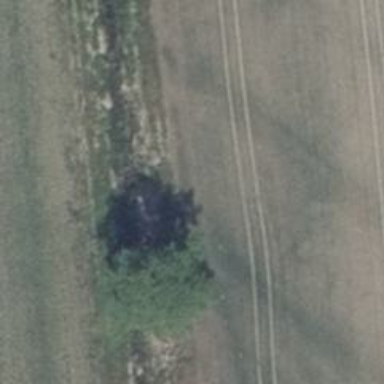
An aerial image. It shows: Hunting stand.